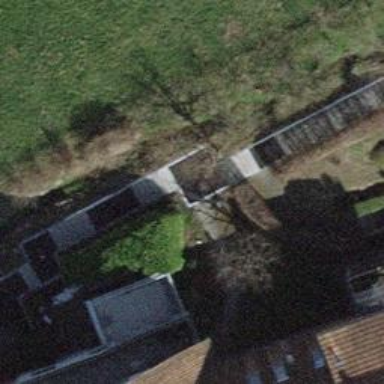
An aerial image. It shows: Road with steps.